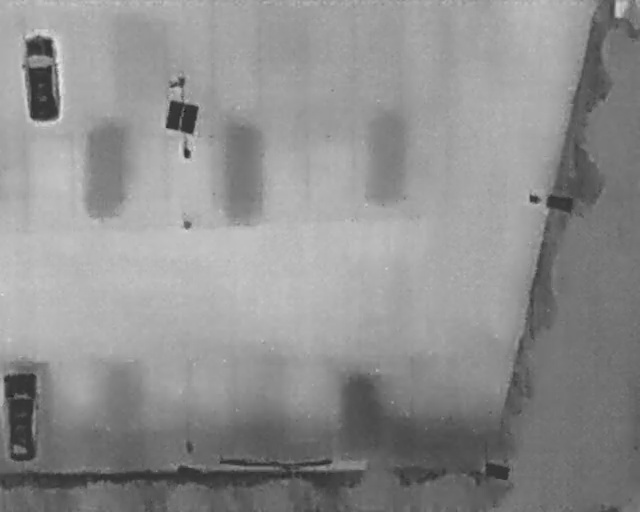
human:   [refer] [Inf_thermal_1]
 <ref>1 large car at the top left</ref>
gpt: <box>[[0, 10, 13, 18, 177]]</box>